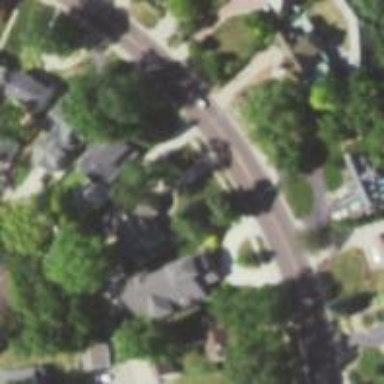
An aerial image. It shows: Left sidewalk along asphalt tertiary road.